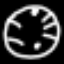
Label: clock